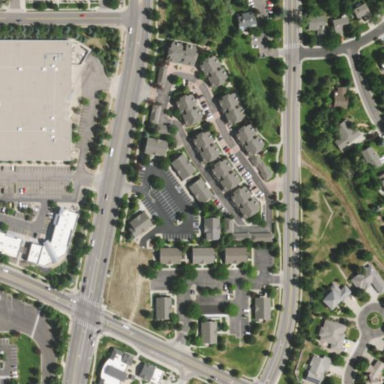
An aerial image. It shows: Residential area consisting of condominiums.